Aerial crown-view tile of a tropical tree (Barro Colorado Island, Panama), acquired 20250124:
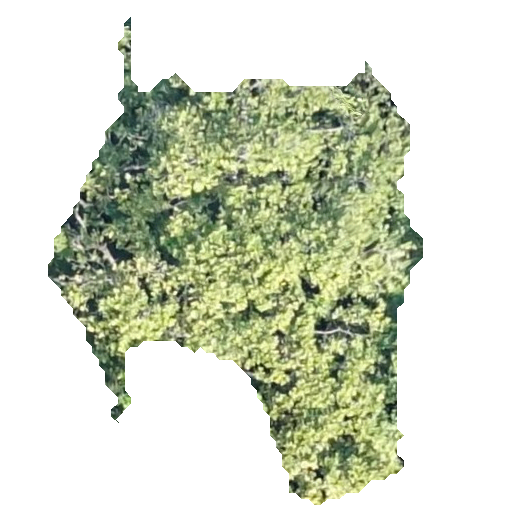
Species: Anacardium excelsum
GBIF accepted scientific name: Anacardium excelsum
Crown area: 155.327 m²